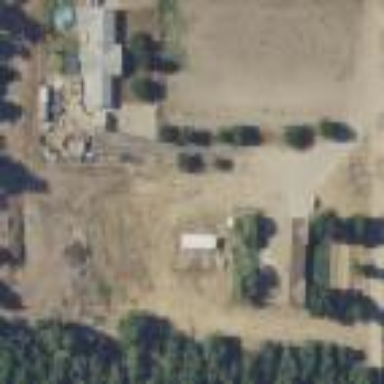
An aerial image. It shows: Farmyard area.